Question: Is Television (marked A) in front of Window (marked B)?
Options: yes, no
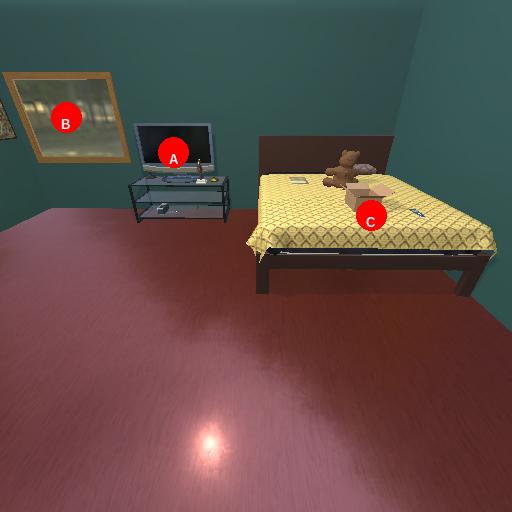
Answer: yes